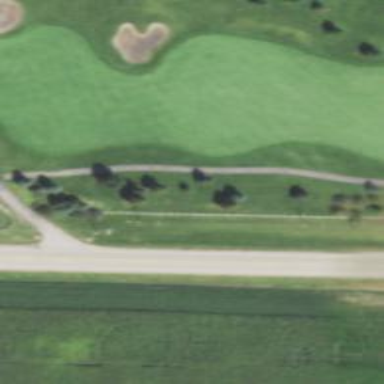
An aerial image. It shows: Golf fairway surrounded by grass.